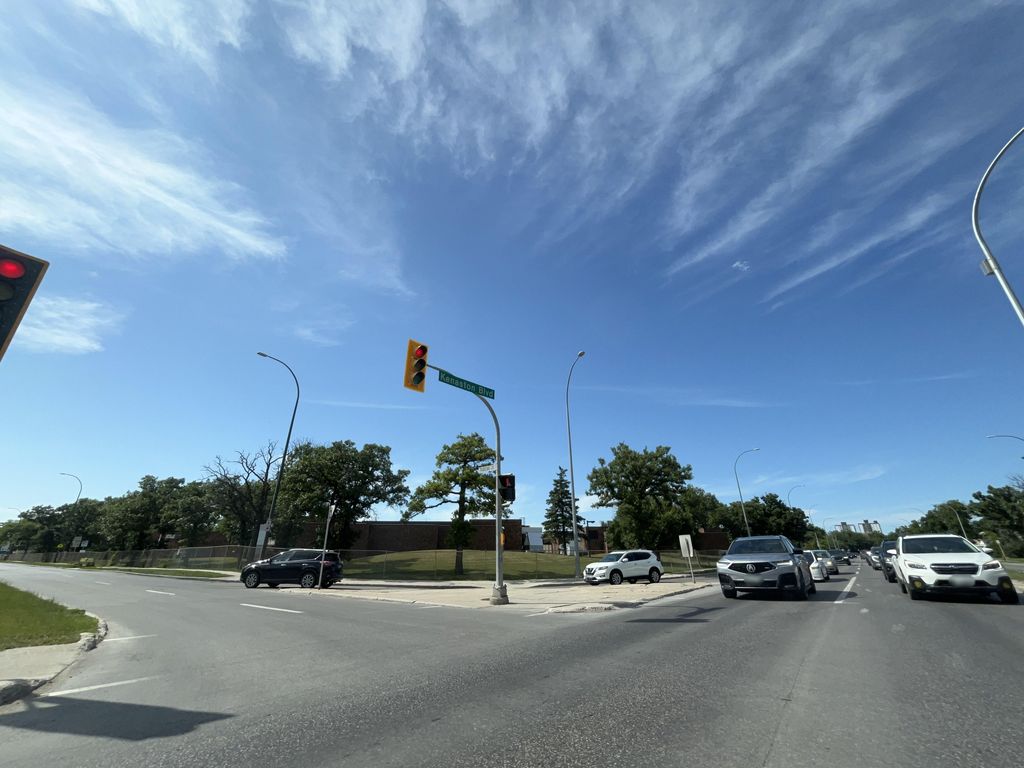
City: winnipeg